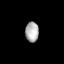
Tissue: lung
Cell type: Others
Senescence score: 0.2424
Nuclear area (px): 267
Mean DAPI intensity: 173.082